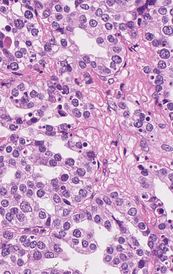
Tumor epithelial tissue: yes
Tumor-associated stroma tissue: yes
Normal tissue: no